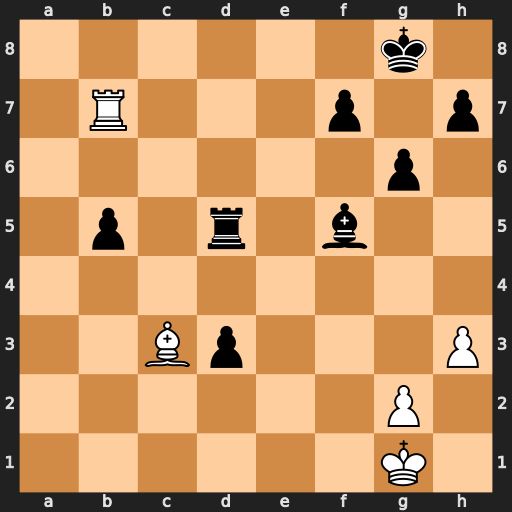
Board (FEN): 6k1/1R3p1p/6p1/1p1r1b2/8/2Bp3P/6P1/6K1
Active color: w
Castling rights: -
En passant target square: -
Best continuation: Rb8+ Bc8 Rxc8+ Rd8 Rxd8#